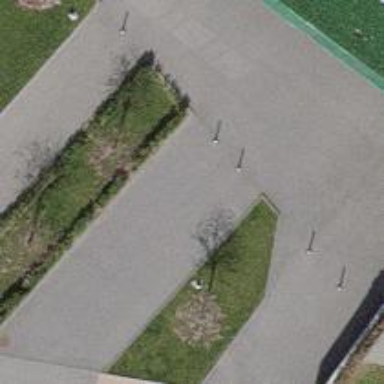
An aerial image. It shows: Bollard.